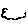
Label: cloud